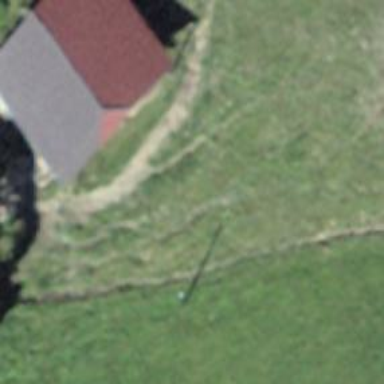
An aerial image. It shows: Cabin.